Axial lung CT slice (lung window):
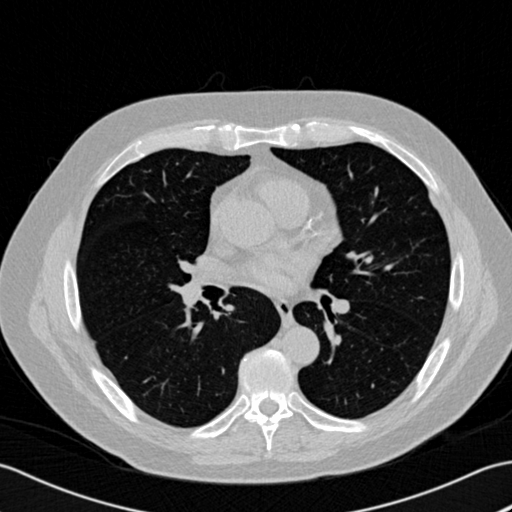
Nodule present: no